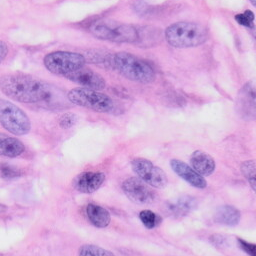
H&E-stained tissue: Skin